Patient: sex M, age 46
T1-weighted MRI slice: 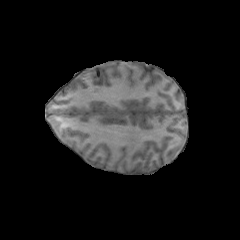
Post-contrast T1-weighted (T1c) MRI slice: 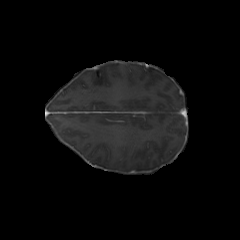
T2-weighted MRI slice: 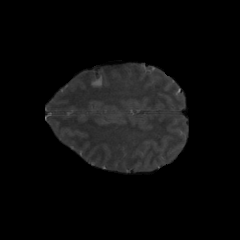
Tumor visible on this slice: no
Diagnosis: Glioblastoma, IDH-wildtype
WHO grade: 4